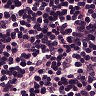
Metastatic tissue present: no